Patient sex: M
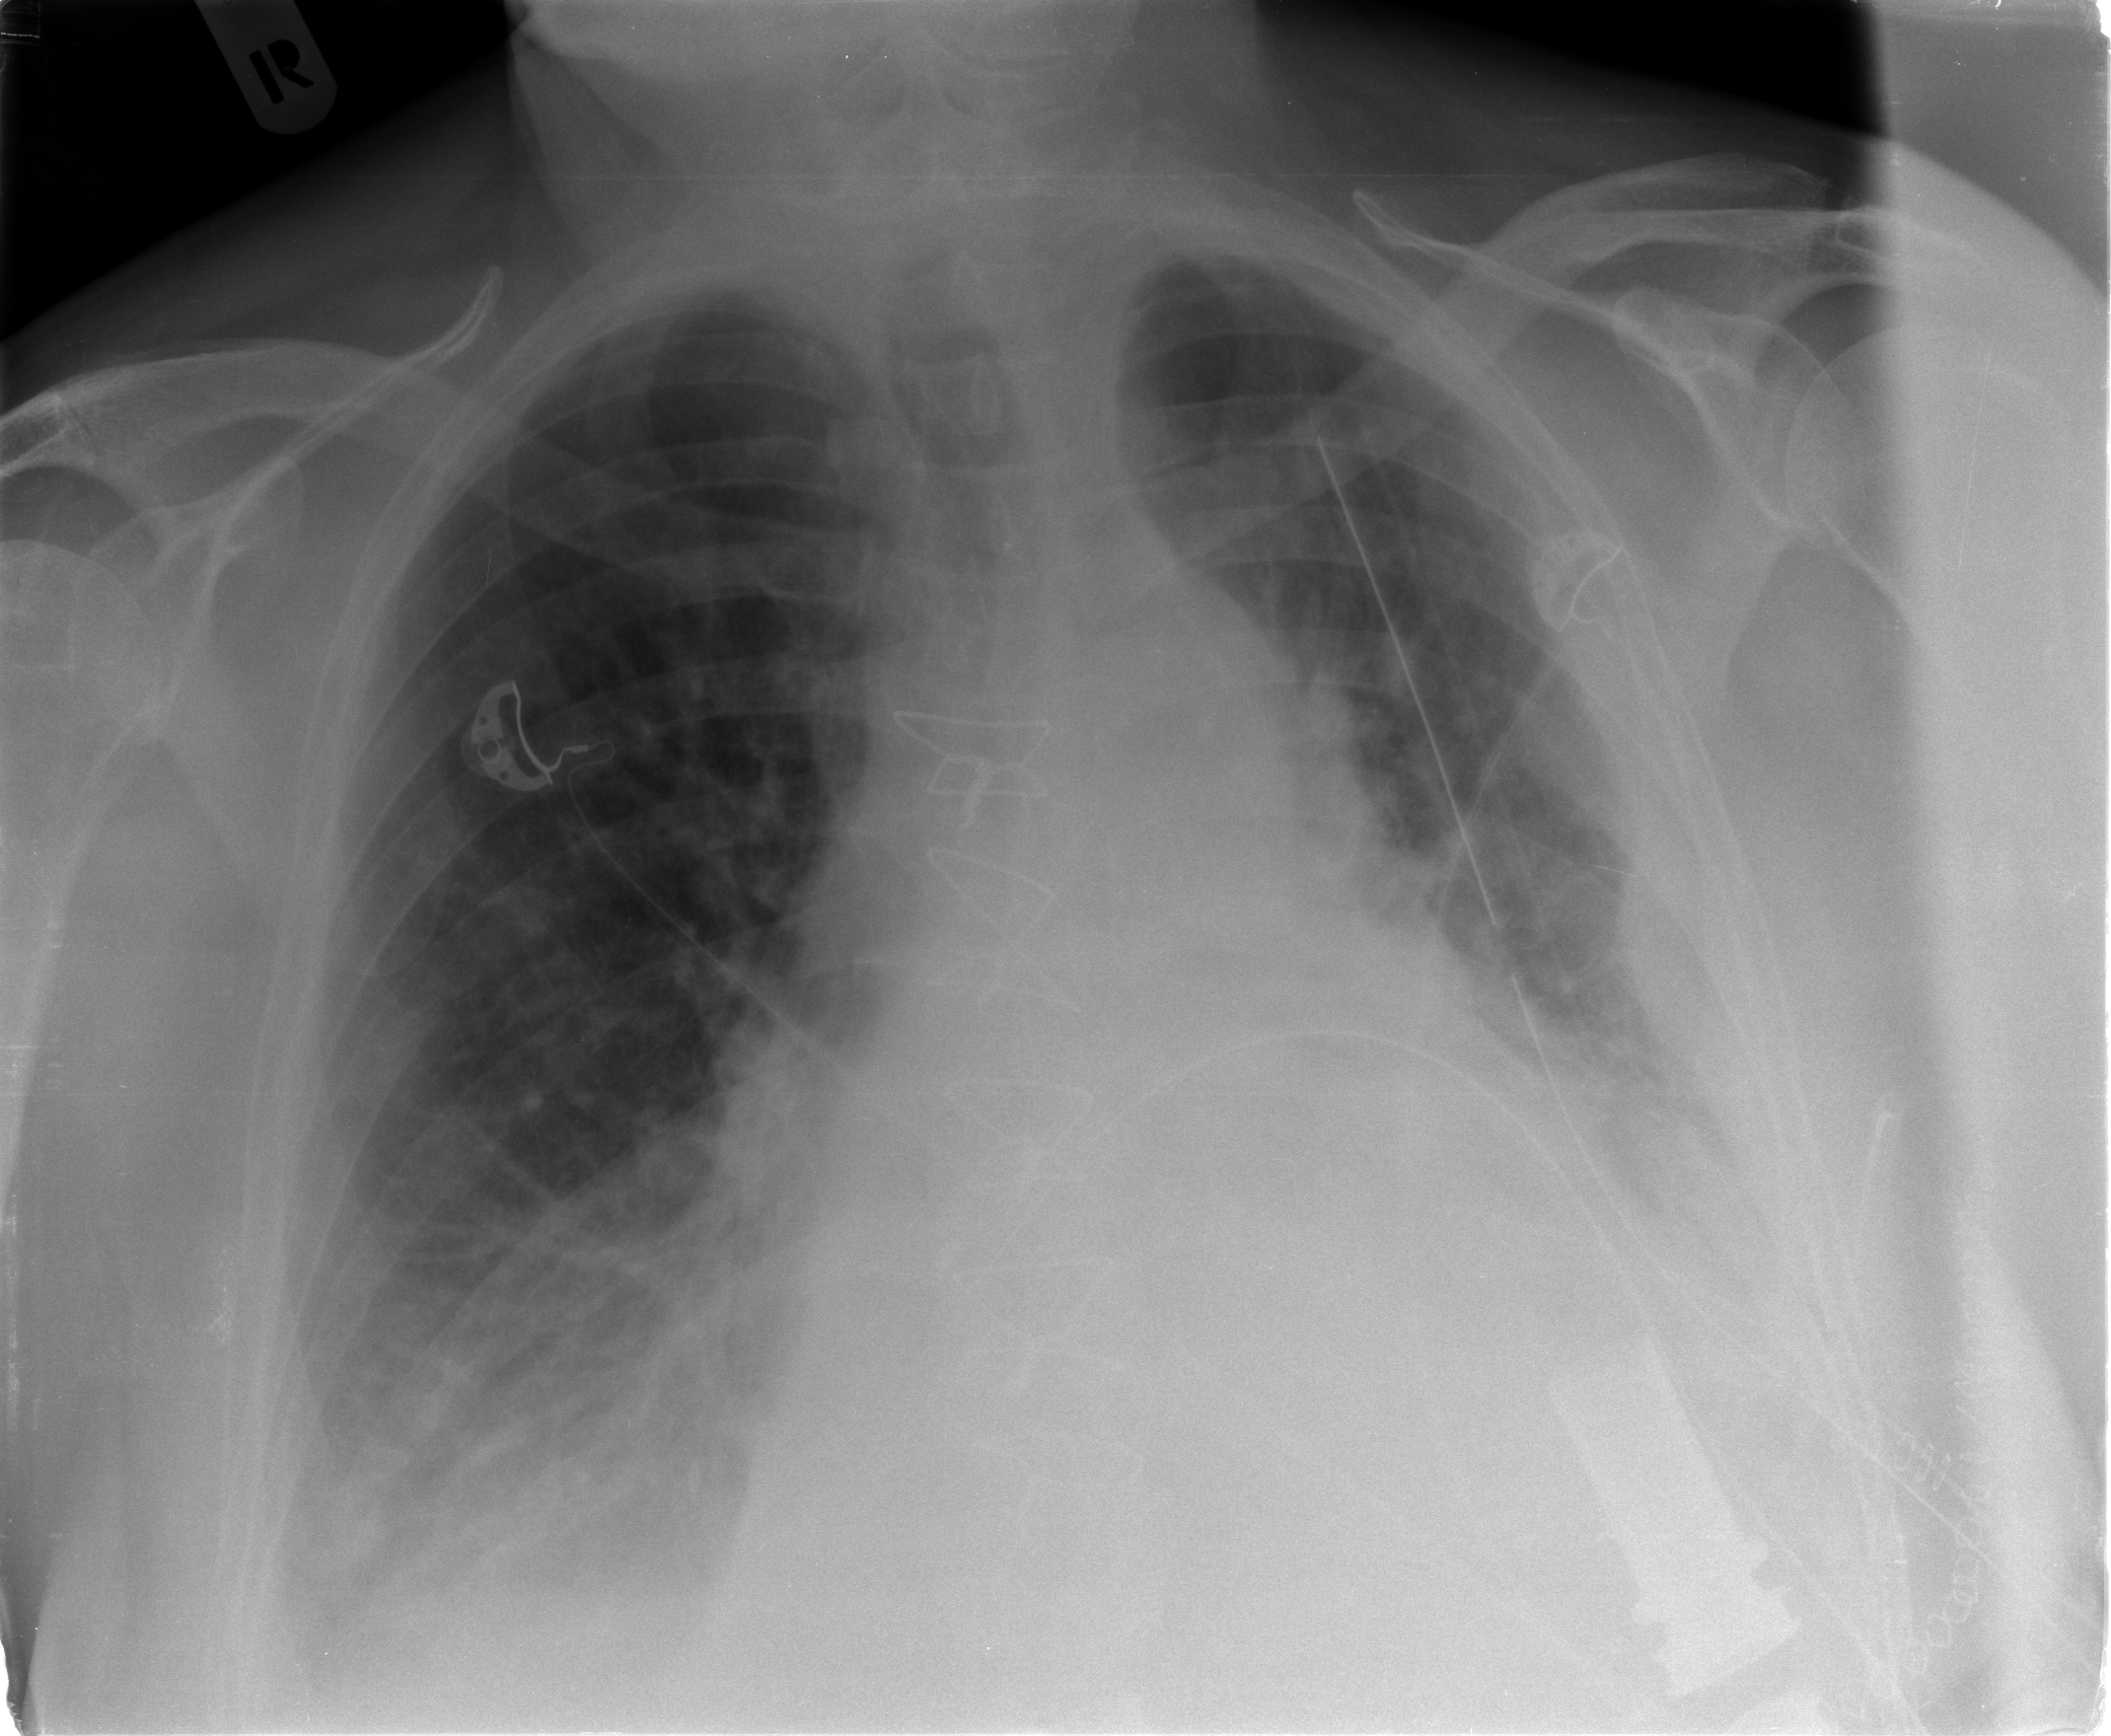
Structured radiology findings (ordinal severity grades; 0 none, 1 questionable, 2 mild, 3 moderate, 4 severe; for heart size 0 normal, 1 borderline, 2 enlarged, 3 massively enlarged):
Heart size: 2
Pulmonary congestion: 2
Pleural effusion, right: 2
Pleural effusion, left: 3
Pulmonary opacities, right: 0
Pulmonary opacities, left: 1
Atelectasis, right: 2
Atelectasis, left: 3